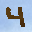
Label: 4